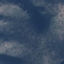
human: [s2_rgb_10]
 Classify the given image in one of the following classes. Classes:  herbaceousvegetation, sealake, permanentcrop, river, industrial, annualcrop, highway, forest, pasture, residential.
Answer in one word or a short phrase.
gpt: HerbaceousVegetation